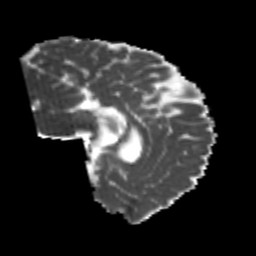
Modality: MD
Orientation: sagittal
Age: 23
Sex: male
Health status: healthy
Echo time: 0.074 s